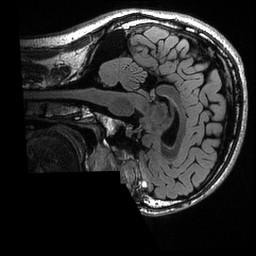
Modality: T2w
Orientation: sagittal
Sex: male
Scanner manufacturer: ge
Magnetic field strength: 3 T
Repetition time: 6 s
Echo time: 0.1263 s